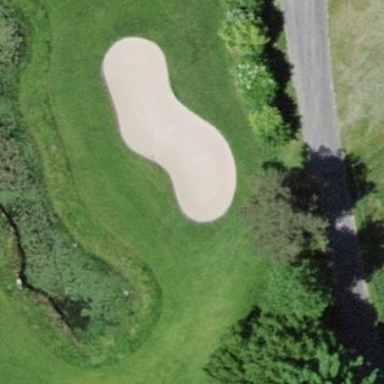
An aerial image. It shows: Bunker on golf course.